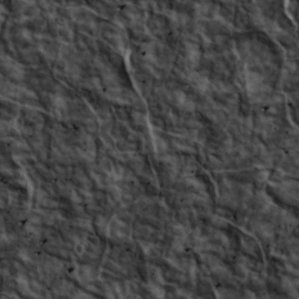
Label: non_frost